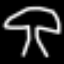
Label: mushroom